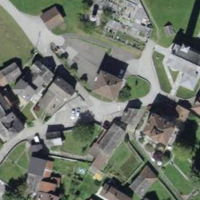
EUNIS habitat code: 54
Species observed at this site:
Arabidopsis thaliana